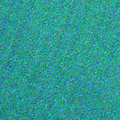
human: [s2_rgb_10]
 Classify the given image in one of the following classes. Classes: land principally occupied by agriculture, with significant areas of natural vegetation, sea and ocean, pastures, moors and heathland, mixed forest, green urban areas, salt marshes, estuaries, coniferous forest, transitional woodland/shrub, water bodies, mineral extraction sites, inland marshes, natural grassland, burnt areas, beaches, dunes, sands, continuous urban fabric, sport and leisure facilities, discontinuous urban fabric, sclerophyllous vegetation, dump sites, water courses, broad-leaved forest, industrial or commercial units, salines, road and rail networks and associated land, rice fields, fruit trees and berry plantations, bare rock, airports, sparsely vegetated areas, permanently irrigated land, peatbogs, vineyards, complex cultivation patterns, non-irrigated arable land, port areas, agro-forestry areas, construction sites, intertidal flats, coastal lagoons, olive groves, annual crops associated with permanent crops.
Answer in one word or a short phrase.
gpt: sea and ocean